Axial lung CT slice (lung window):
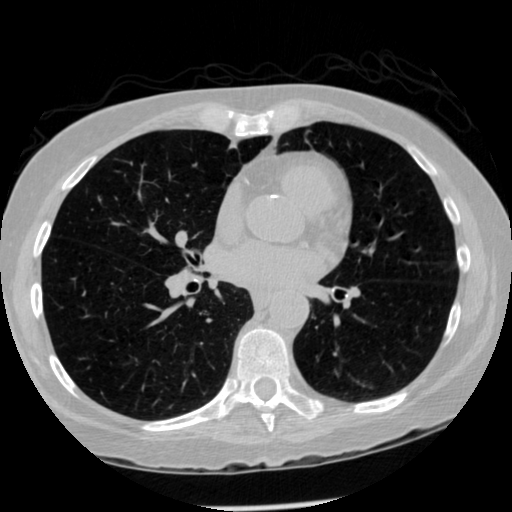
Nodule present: no